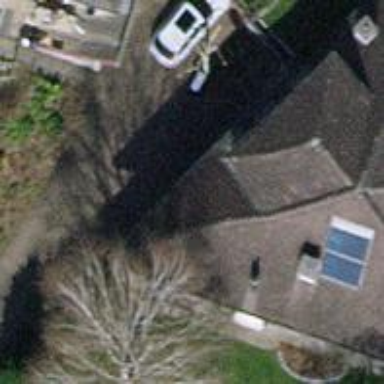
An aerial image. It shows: View of roof of building.